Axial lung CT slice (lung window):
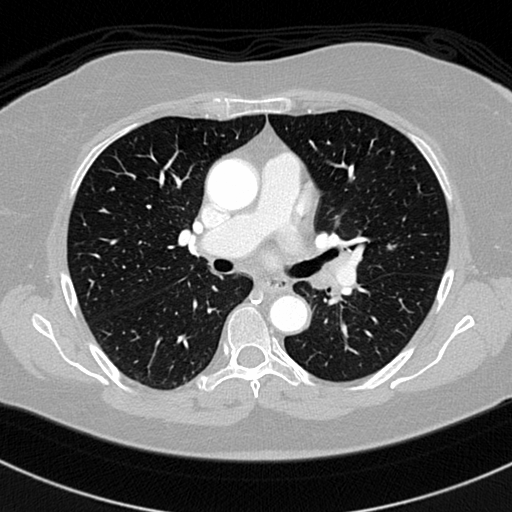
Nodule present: no